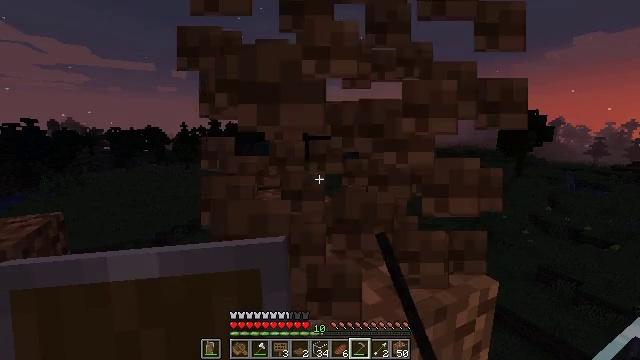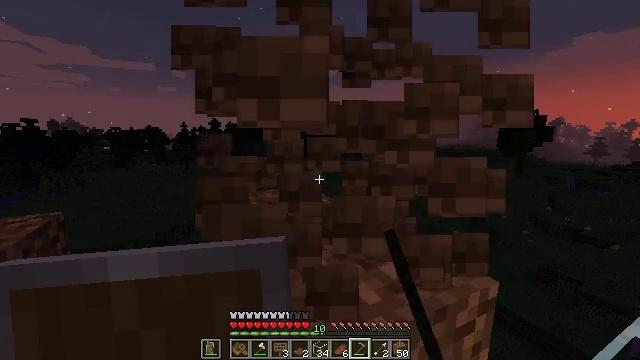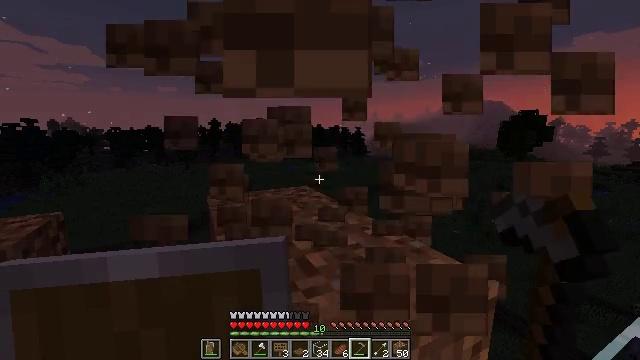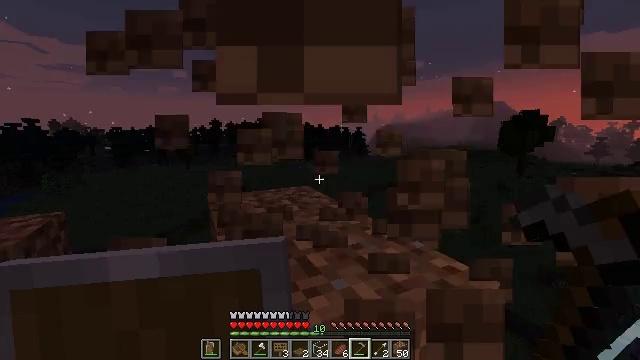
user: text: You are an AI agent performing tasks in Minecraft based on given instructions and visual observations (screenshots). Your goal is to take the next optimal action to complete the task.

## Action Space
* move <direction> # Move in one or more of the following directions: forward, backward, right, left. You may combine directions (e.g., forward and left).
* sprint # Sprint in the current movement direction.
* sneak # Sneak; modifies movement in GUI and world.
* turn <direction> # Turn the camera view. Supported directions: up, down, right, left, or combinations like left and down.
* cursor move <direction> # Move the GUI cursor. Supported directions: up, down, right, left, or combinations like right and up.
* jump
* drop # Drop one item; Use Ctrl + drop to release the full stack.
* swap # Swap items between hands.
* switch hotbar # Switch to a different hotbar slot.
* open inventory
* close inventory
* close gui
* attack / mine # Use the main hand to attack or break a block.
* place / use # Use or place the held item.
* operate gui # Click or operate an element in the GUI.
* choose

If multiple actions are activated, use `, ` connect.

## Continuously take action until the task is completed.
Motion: motion action
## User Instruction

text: Attack the ground to gather dirt.
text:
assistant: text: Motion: attack / mine
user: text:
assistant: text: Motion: attack / mine
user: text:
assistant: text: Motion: attack / mine
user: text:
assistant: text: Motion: attack / mine